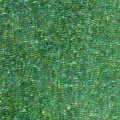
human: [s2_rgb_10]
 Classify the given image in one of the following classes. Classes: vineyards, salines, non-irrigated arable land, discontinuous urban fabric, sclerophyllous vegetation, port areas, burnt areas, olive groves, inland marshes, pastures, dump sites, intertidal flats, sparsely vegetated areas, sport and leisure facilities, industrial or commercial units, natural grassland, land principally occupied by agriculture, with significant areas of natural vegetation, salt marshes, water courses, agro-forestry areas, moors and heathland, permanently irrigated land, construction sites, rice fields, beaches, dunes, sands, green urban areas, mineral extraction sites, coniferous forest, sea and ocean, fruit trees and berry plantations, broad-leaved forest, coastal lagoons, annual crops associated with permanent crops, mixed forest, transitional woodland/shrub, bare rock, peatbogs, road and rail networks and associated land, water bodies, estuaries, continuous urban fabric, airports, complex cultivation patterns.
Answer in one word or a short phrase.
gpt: sea and ocean